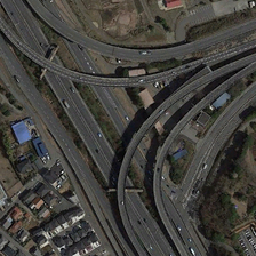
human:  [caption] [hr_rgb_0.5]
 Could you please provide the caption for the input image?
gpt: There is a T-shaped viaduct beside several houses.

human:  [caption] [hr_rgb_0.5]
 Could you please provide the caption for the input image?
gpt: four curved flyovers stretch above the straight roads on the ground alongside the residential area .

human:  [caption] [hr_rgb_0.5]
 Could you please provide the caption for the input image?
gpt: The T-shaped viaduct is next to some houses.

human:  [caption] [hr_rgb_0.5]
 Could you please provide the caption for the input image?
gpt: The T-shaped viaduct is close to some houses.

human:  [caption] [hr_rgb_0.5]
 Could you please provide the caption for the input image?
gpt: A T-shaped bridge adjoins some houses.